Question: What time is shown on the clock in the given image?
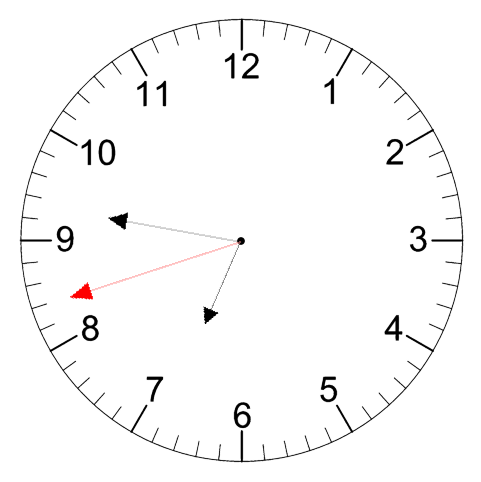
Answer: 06:46:42